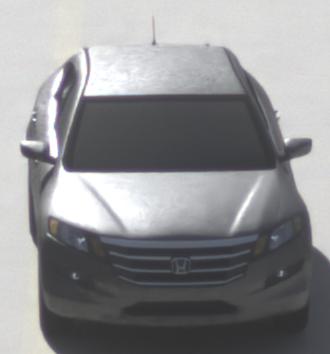
Make: Honda
Model: Crosstour
Detailed model: -
Model produced from: 2009
Model produced until: 2012
Doors: 4
Color: gray
Road condition: dry road
Daytime: morning or afternoon
Contrast: medium contrast